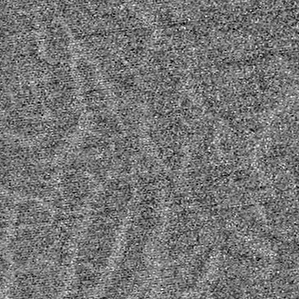
Label: frost